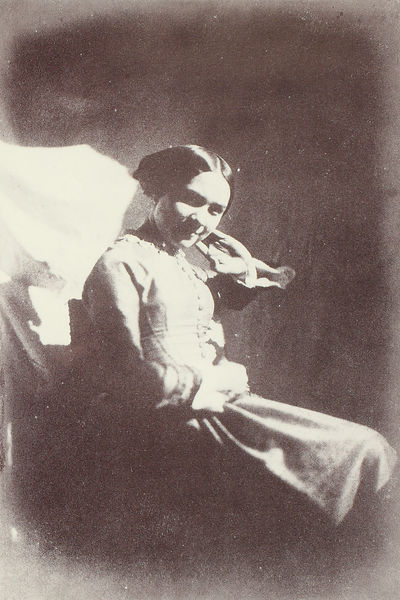
Titel: Henriette, fille de l’artiste
Künstler: L. Robert
Schlagwörter: hand, schatten, sitzen, ellbogen, frau, frisur, hell, kleid, licht, mund, nase, schwarz, stuhl, weiss, zimmer, blick, dame, rock, augen, portrait, porträt, figur, haare, sitzend, scheitel, lächeln, kelid, foto, fotografie, lachen, schwarz-weiß, kahlo, winken, figut, silbergelatine, frühe fotografie, winkt, aufnahmne